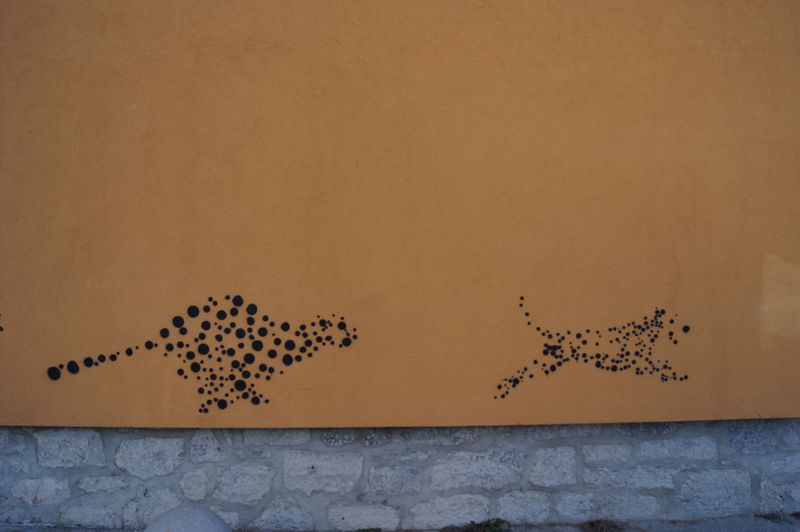
Titel: Hunting
Standort: Ljubljana
Schlagwörter: gelb, orange, schwarz, dalmatiner, hund, tiere, weg, wand, stein, steine, mauer, farbe, flucht, punkte, katze, rennen, jagd, verfolgung, jagen, leopard, eile, gepard, scharzweiß, graffiti, grafitti, street art, hud, katze jagt hund